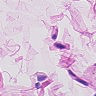
Metastatic tissue present: no